Question: I'm trying to display correctly a table using bootstrap classes. This table is being generated dynamically from a json file.
The problem is that, when I use the tools to inspect the elements, even though they are displayed in a table, they don't get the bootstrap classes because those properties are closing before I want. Here's my code:
'''
// Makes the request to searches @ Reddit using the Reddit API
$.getJSON(
"http://www.reddit.com/r/entrepreneur/search.json?q=" + searchString + "&sort=hot",
function foo(data)
{
//Initializes the table
$("#reddit-content").append( '<table class="table table-striped">' );
$("#reddit-content").append('<thead>');
$("#reddit-content").append('<tr>');
$("#reddit-content").append('<th>Title</th>');
$("#reddit-content").append('<th>Ups</th>');
$("#reddit-content").append('<th>Downs</th>');
$("#reddit-content").append('<th>Date</th>');
$("#reddit-content").append('<th>Visit</th>');
$("#reddit-content").append('</tr>');
$("#reddit-content").append('</thead>');
$("#reddit-content").append('<tbody>');
$.each(
data.data.children.slice(0, 25),
function (i, post) {
// create a new javascript Date object based on the timestamp
// multiplied by 1000 so that the argument is in milliseconds, not seconds
var date = new Date( post.data.created_utc * 1000 );
// hours part from the timestamp
var hours = date.getHours();
// minutes part from the timestamp
var minutes = "0" + date.getMinutes();
// seconds part from the timestamp
var seconds = "0" + date.getSeconds();
// Formats the date object for proper viasualization
var formattedTime = hours + ':' + minutes.substr(minutes.length-2) + ':' + seconds.substr(seconds.length-2);
$("#reddit-content").append('<tr>');
$("#reddit-content").append( '<td>' + post.data.title + '</td>');
$("#reddit-content").append( '<td>' + post.data.ups + '</td>');
$("#reddit-content").append( '<td>' + post.data.downs + '</td>');
$("#reddit-content").append( '<td>' + formattedTime + '</td>');
$("#reddit-content").append( '<td>' + post.data.permalink + '</td>');
$("#reddit-content").append('</tr>');
}
)
//Ends the table
$("#reddit-content").append('</tbody>');
$("#reddit-content").append( '</table>' );
}
)
'''
And in the following image you can see that the tag is closing right after it is opened, and this way I cannot apply the bootstrap CSS to it.

Any idea on how can I solve this problem?
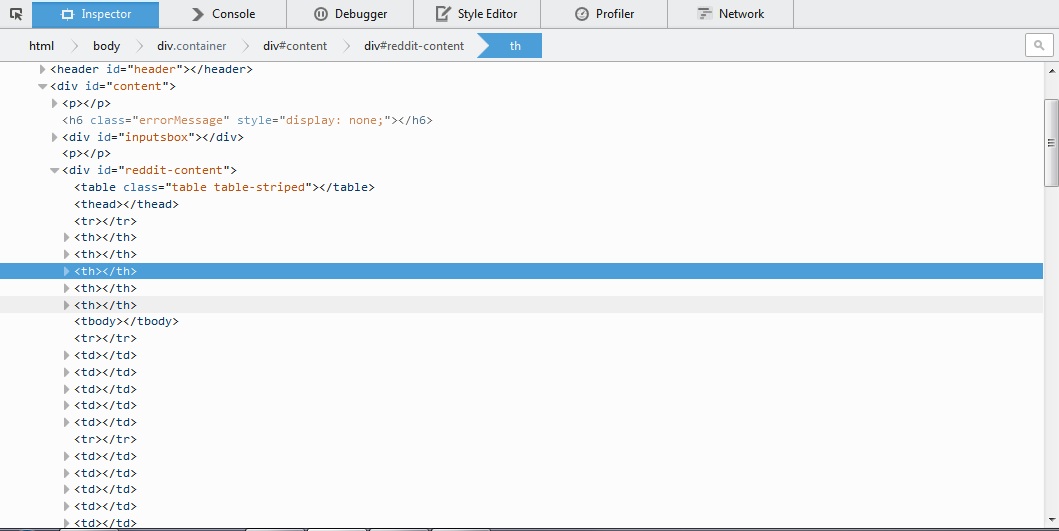
Answer: You're appending to '$("#reddit-content")' only. You need to append the content to the corresponding parent. Something like this:
'''
var $table = $("#reddit-content").append( '<table class="table table-striped">' );
$table.append('<thead><tr><th>...</thead>');
$table.append('<tr>..</tr>');
:
'''